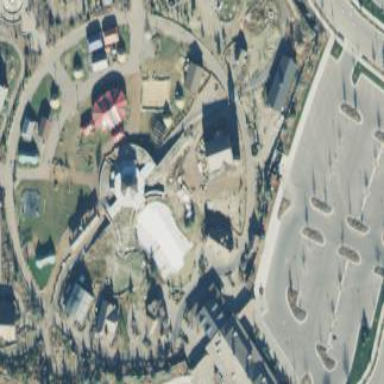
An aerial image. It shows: Theme park.